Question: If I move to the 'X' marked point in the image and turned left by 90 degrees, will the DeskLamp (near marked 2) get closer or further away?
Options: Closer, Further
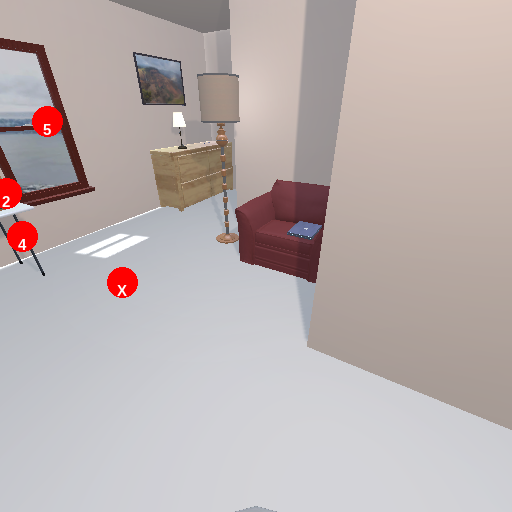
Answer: Closer